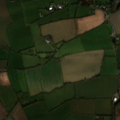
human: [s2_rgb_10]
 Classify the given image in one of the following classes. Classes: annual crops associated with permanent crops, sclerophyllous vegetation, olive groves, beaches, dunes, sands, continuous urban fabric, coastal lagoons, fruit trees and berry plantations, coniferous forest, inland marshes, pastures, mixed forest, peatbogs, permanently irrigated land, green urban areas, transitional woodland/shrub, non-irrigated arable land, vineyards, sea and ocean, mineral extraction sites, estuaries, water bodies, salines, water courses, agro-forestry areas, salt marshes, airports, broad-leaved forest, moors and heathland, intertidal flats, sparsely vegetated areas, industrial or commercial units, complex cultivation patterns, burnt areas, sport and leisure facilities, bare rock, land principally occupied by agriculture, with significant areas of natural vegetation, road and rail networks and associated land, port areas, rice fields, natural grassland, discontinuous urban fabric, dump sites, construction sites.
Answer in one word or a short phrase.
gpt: dump sites, non-irrigated arable land, pastures